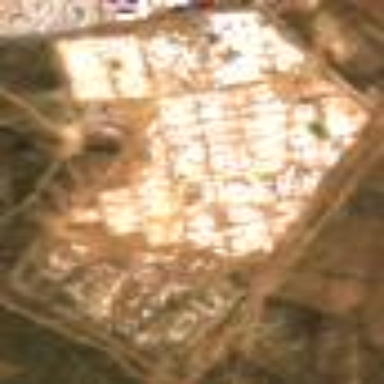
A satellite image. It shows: Refugee site.